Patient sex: F
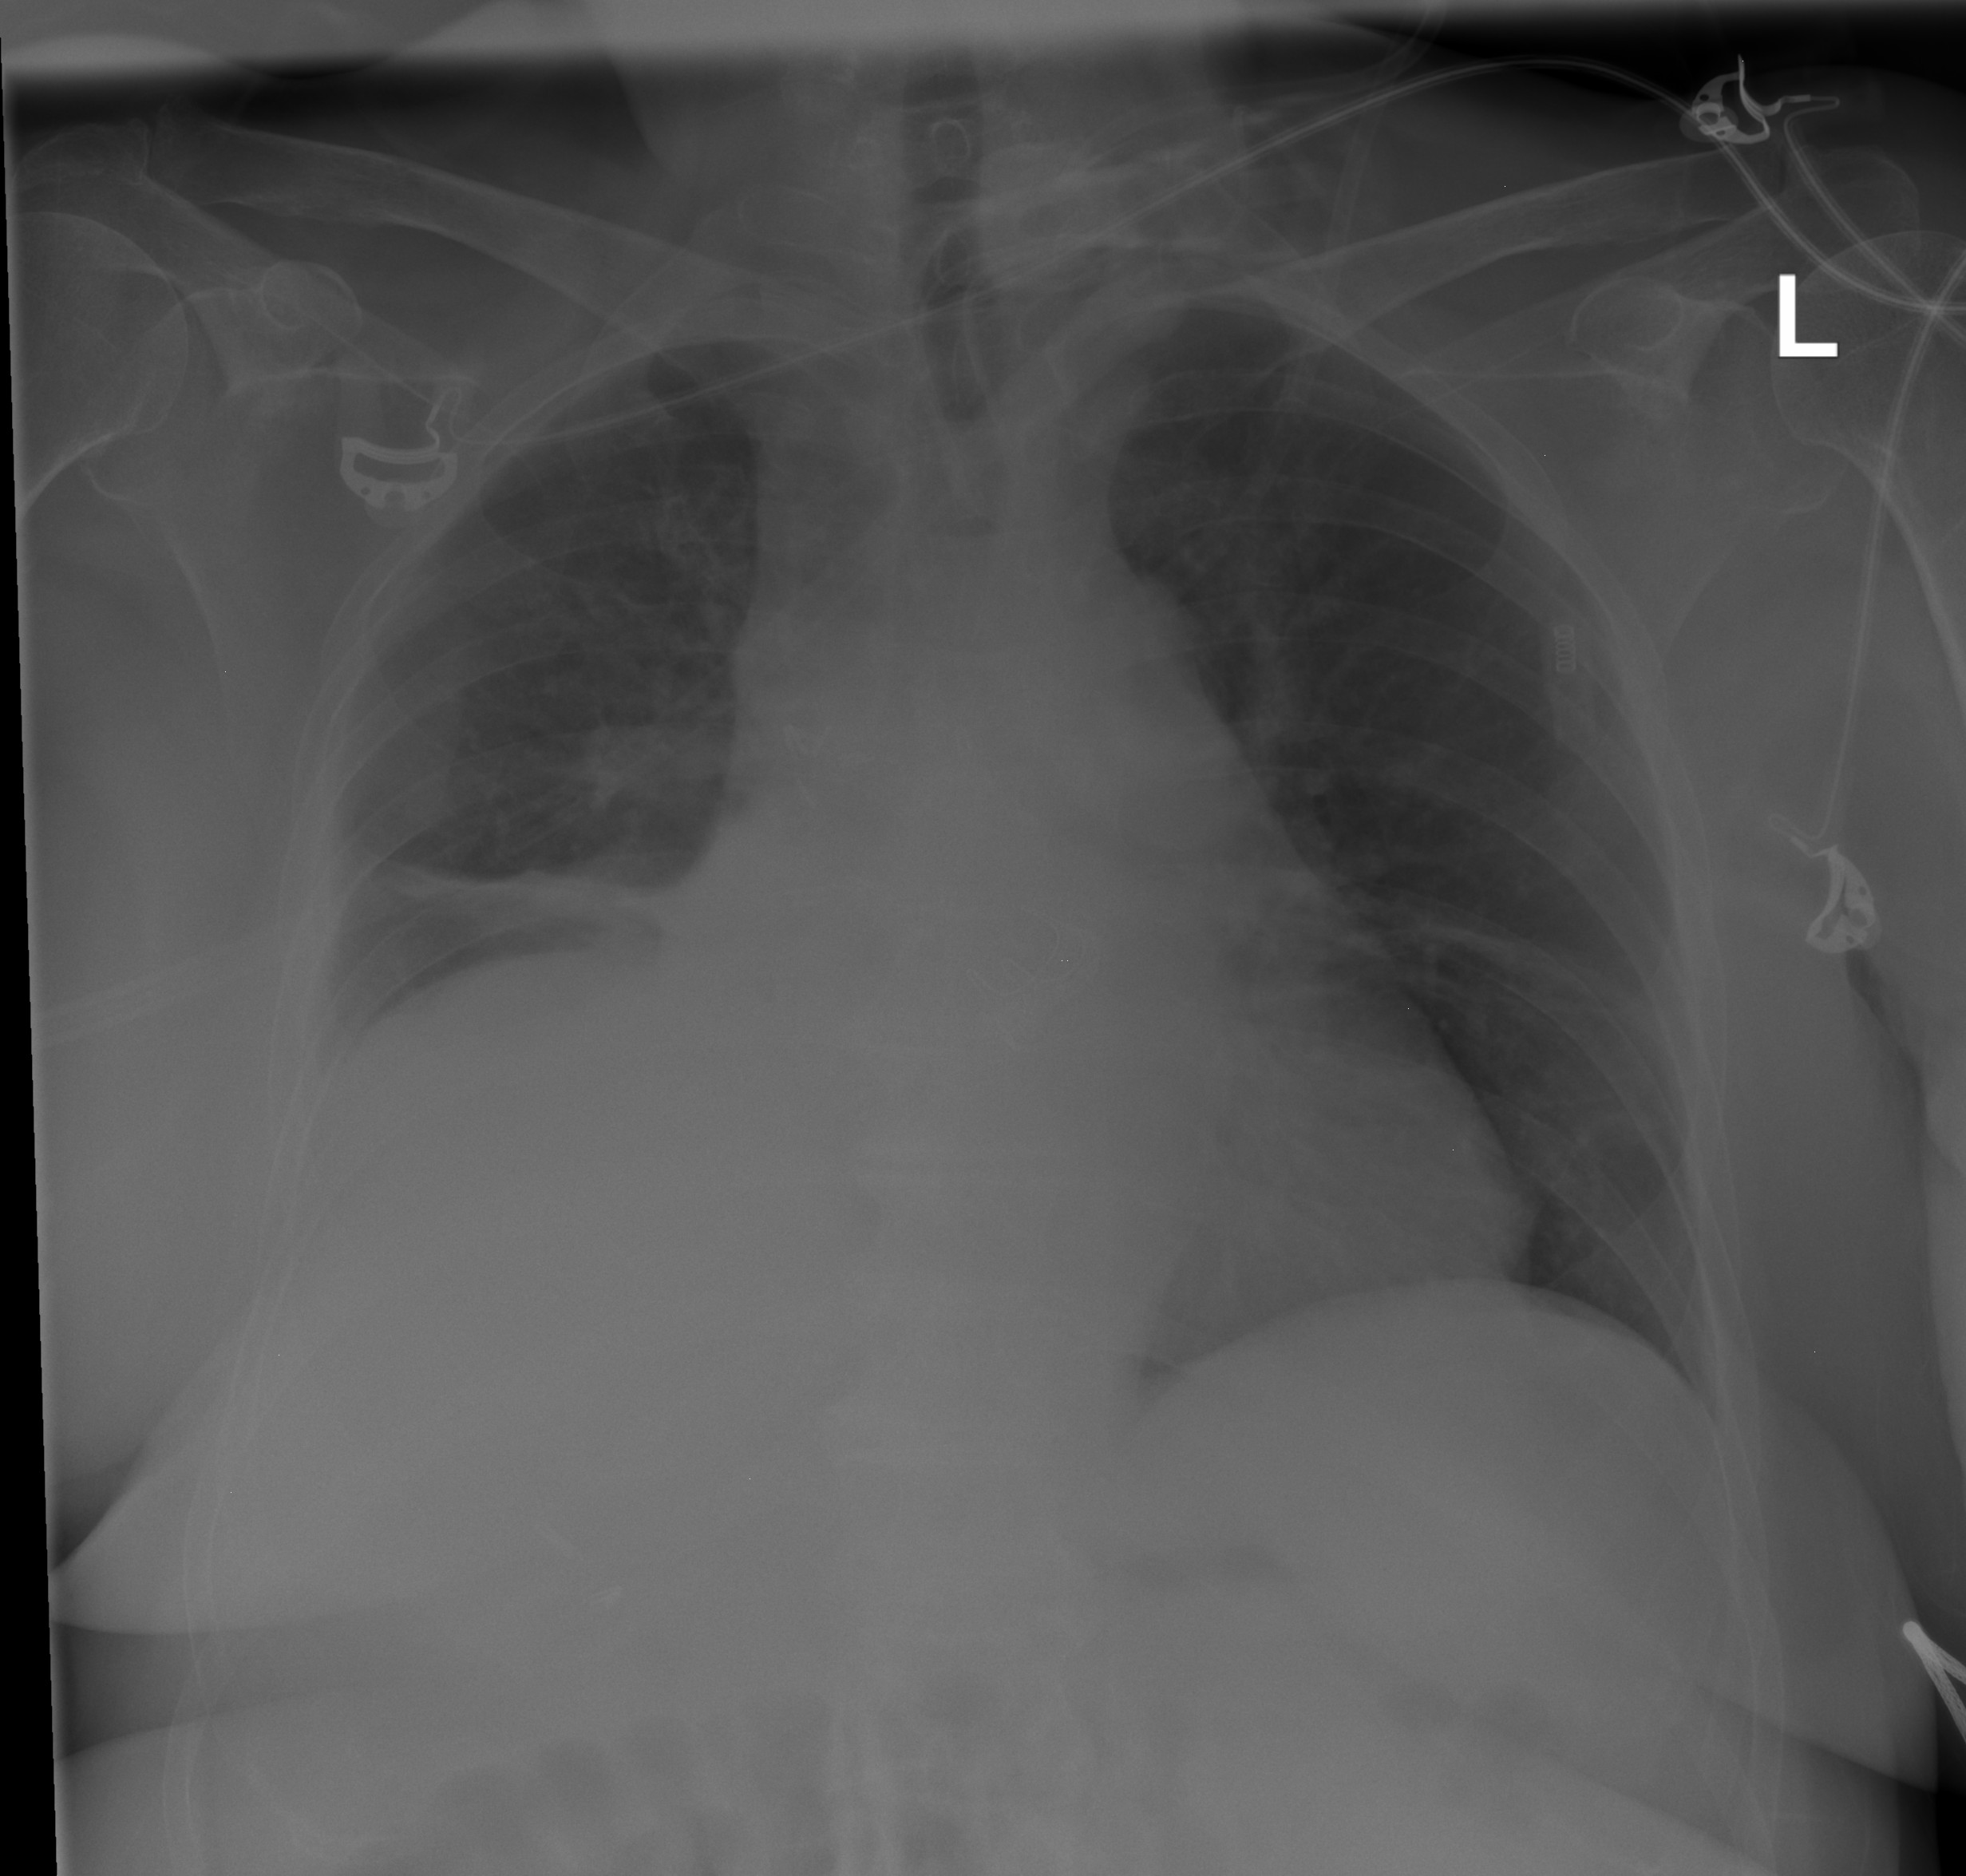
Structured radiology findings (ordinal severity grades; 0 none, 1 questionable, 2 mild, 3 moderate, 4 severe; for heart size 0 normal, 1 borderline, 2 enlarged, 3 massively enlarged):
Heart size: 2
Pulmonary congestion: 0
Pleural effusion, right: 2
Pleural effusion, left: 0
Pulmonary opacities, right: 0
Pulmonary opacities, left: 0
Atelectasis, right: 2
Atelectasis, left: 2